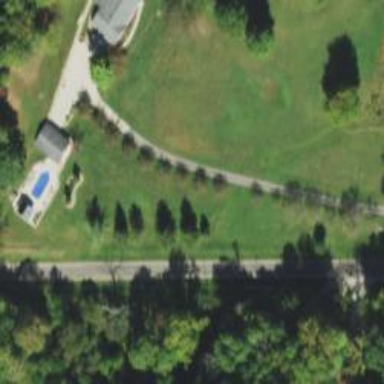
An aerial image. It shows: Driveway.